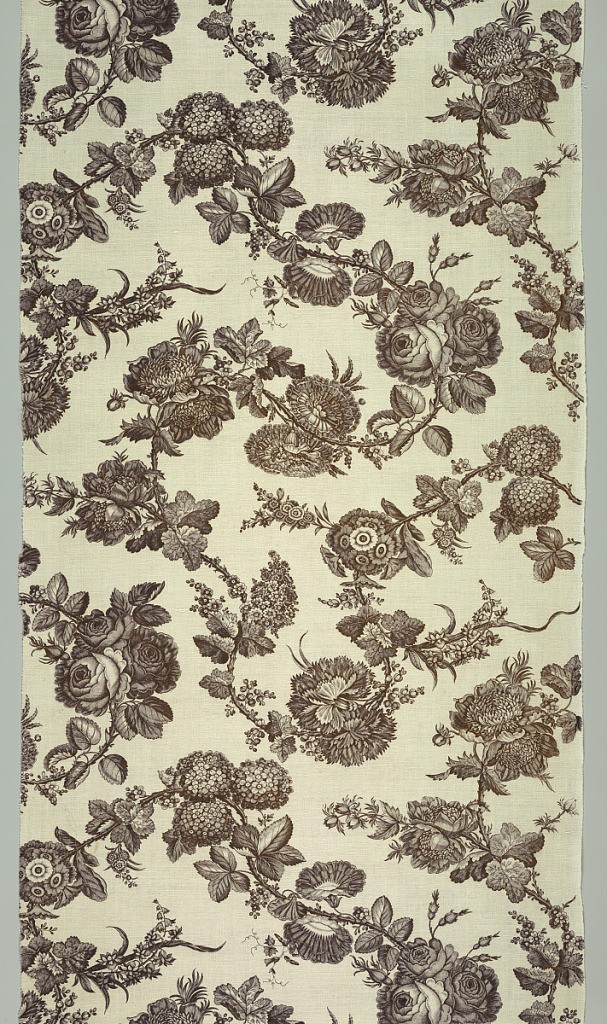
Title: Textile
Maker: Bromley Hall, Middlesex, England, 1712–1763
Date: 1760s
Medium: cotton Technique: printed by engraved plate on cotton plain weave
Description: Design shows a large flowering vine of natural scale roses and morning glories.